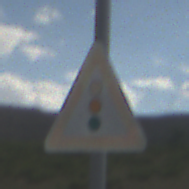
Verkehrszeichen: Lichtzeichenanlage
Umgebung: Outdoor, Nature
Tageszeit: Midday
Wetter: PartlyCloudy
Licht: Natural
Jahreszeit: NotSpecified
Kontrast: LowContrast